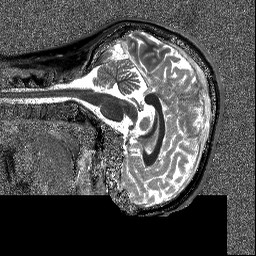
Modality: T1map
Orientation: sagittal
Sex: female